Question: I run the query
'''
SELECT * FROM roomcalendar where day between '2016-08-25' and '2016-08-28'
'''
the result show in the following image.

but i want to find the value 1 of all 'avaroom' between '2016-08-25' and '2016-08-28'
if i use like this
'''
SELECT * FROM roomcalendar where day between '2016-08-25' and '2016-08-28' and NOT avaroom=0
'''
it shows 1 row
i need to check all the 'avaroom = 0' beteewn start and end date.
How to do it?
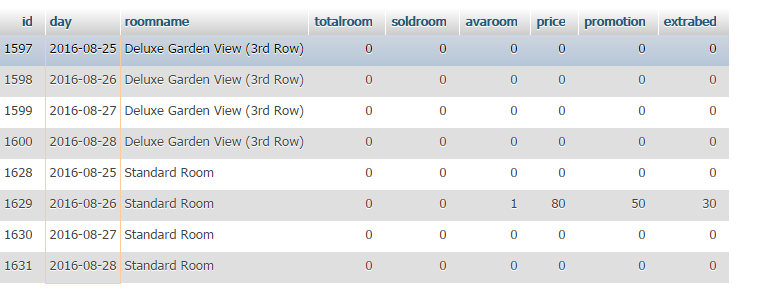
Answer: The question is what do you want as a result?
'''
SELECT 'YES' as Column_Name
FROM roomcalendar
WHERE day between '2016-08-25' and '2016-08-28'
AND avaroom <> 0
'''
This will return 'YES' if there are any records with avaroom <> 0 , and NULL if not.
If you want to select but only if no avaroom <> 0 exists, then :
'''
SELECT * FROM roomcalendar t
WHERE NOT EXISTS(SELECT 1 FROM roomcalendar s
WHERE s.day between '2016-08-25' and '2016-08-28'
AND s.avaroom <> 0)
AND t.day between '2016-08-25' and '2016-08-28'
'''